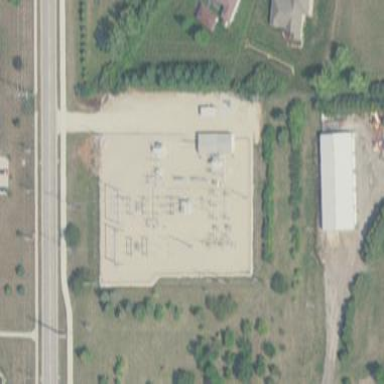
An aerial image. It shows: Outdoor distribution level power substation.